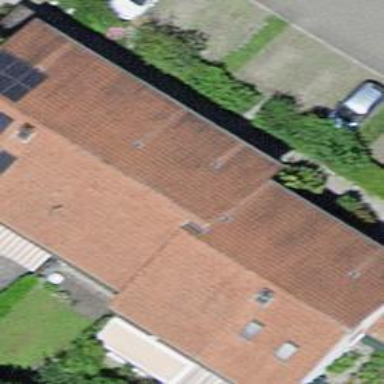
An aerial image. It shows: Terrace building.